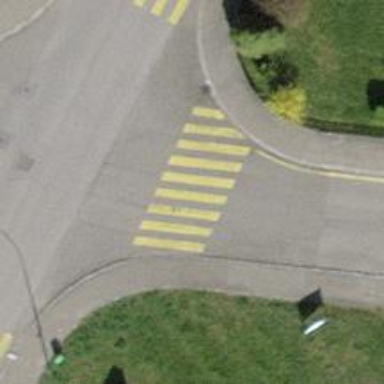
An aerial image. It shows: Zebra crossing on the road.